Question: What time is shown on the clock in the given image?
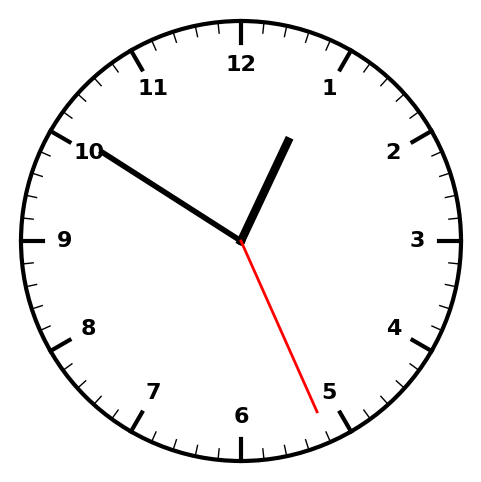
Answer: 12:50:26